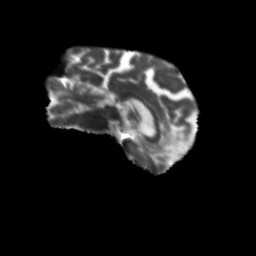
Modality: T2w
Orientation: sagittal
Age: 73
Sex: male
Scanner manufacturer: siemens
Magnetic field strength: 3 T
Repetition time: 4.71 s
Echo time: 0.0906 s